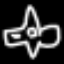
Label: airplane